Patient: sex M, age 64
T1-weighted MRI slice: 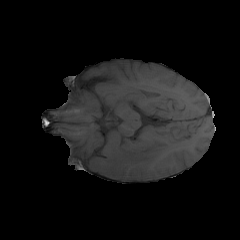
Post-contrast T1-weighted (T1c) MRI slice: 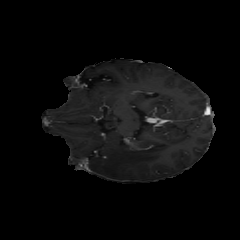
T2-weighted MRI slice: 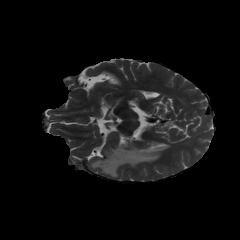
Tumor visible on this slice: yes
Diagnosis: Glioblastoma, IDH-wildtype
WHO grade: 4